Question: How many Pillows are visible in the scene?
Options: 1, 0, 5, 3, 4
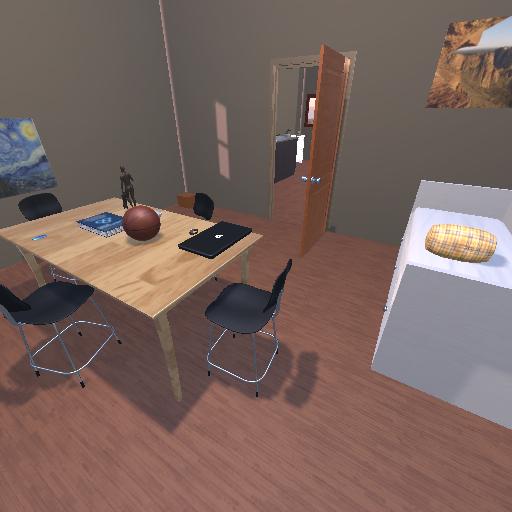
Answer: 1